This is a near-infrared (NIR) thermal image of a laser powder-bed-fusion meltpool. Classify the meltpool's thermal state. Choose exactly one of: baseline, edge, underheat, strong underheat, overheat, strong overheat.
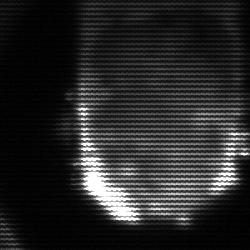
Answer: baseline